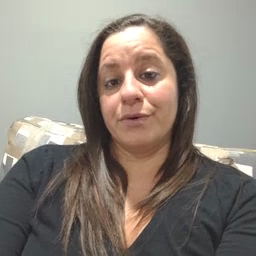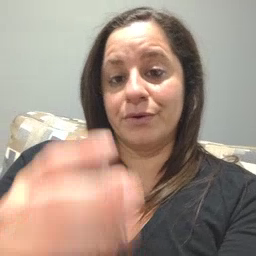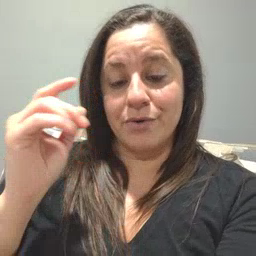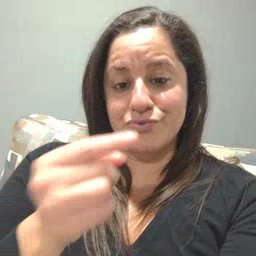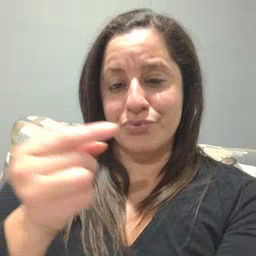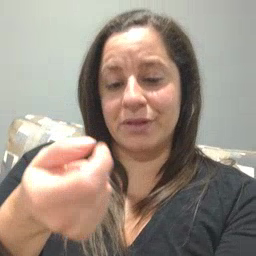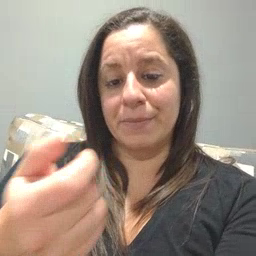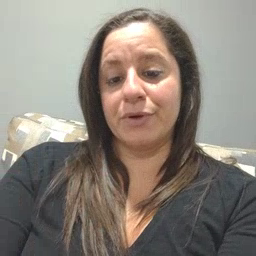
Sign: owie